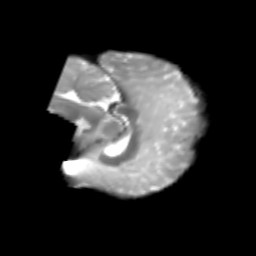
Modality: T2w
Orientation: sagittal
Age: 8
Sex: male
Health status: healthy